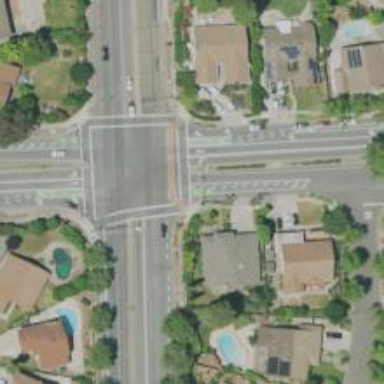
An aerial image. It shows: Crossing road.